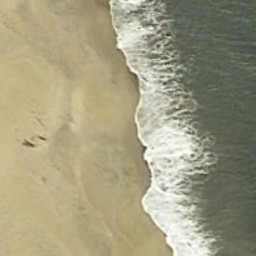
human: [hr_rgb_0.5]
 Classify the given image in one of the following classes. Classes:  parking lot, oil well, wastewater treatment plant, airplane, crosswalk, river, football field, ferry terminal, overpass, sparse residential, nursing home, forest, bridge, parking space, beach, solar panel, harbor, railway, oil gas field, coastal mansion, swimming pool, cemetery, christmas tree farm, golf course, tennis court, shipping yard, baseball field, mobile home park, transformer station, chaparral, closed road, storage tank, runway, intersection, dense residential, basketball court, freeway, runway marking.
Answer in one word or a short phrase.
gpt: beach